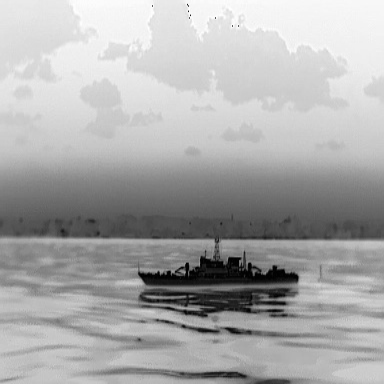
There is a warship in the infrared image.